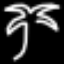
Label: palm tree